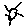
Label: sun